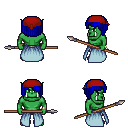
a pixel art fantasy rpg character, male body template, orc, green skin, overskirt, metal pants, blue pageboy hairstyle, red bandana, bracelets, maroon shoes, spear, four views (front, back, left, right), 2x2 character sprite sheet, small pixel art, hard edges, no anti-aliasing